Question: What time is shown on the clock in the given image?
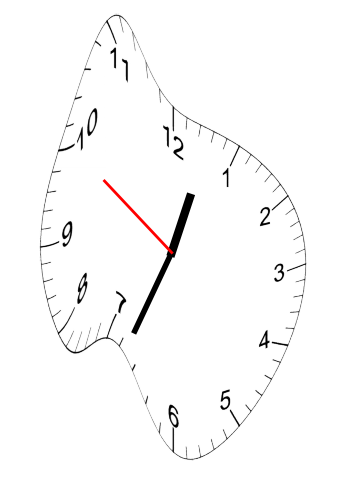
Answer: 12:33:50